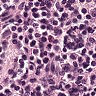
Metastatic tissue present: no